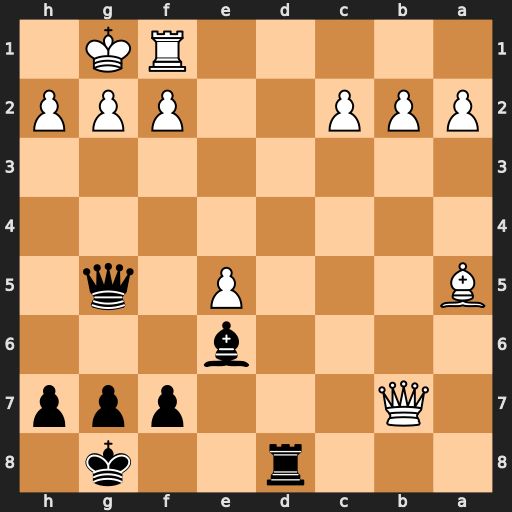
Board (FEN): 3r2k1/1Q3ppp/4b3/B3P1q1/8/8/PPP2PPP/5RK1
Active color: b
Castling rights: -
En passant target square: -
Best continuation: Bd5 Qxd5 Rxd5